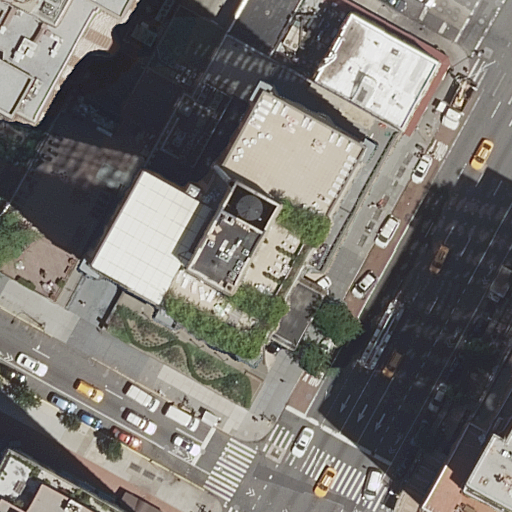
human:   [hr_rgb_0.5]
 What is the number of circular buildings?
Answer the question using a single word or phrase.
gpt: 0

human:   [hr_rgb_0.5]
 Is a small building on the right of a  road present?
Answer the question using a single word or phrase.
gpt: yes

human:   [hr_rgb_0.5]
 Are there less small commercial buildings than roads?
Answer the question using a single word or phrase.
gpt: yes

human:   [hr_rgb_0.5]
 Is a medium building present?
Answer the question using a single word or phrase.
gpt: yes

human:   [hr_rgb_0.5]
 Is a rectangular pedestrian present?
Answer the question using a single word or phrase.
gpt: no

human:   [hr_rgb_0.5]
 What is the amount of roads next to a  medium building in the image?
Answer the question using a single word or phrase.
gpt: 6

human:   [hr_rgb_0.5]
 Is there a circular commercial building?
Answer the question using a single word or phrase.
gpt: no

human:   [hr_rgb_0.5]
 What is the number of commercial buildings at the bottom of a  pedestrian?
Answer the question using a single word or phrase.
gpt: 0

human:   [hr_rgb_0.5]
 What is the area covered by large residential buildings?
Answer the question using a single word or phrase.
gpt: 3628m2

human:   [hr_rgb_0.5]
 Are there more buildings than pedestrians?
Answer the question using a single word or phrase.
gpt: yes

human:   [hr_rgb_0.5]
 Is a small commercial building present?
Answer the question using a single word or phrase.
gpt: no

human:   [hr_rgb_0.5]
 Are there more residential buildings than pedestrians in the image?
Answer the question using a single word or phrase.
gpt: yes

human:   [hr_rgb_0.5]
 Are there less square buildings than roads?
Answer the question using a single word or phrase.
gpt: yes

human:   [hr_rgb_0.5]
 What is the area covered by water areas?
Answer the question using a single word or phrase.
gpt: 0m2

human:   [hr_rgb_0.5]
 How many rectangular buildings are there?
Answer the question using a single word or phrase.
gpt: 3

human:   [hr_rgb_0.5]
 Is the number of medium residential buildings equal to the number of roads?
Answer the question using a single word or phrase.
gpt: no

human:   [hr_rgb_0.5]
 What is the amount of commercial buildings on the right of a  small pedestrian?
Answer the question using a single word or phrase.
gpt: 0

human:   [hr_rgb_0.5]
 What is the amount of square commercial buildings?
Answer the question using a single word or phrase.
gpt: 0

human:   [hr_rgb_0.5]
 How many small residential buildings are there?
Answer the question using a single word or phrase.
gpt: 2

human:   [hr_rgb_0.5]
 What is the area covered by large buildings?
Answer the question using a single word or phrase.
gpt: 3628m2

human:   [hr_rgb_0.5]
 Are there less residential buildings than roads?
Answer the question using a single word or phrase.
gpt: no

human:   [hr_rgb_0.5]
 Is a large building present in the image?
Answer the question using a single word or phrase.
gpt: yes

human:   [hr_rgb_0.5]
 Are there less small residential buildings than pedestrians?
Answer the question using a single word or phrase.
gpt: no

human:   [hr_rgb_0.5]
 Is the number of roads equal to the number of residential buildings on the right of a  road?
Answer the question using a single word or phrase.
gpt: no

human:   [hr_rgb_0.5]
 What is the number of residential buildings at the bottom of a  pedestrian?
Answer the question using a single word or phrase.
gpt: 2

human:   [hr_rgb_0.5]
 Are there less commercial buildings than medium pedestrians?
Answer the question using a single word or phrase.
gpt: no

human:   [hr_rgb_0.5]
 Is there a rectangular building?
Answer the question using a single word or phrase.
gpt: yes

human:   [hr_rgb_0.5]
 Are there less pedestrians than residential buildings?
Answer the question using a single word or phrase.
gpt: yes

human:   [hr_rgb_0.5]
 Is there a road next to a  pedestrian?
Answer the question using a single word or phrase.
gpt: yes

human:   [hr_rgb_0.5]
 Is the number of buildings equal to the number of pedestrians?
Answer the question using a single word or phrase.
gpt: no

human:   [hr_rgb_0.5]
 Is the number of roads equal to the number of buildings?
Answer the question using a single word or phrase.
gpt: yes

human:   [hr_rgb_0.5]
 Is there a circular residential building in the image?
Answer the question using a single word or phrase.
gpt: no

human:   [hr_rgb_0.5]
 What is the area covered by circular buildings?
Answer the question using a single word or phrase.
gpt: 0m2

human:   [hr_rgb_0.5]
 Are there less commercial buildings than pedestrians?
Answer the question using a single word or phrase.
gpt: yes

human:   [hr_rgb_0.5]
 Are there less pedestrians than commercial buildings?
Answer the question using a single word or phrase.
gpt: no

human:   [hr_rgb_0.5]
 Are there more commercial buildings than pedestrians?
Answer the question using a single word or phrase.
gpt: no